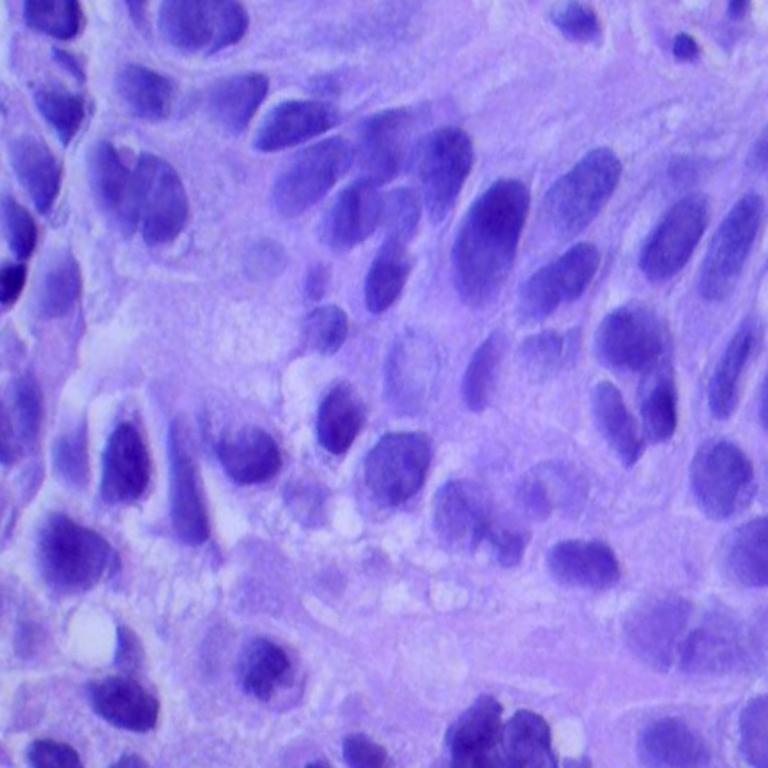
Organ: lung
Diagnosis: squamous carcinomas